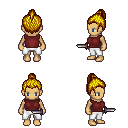
a pixel art fantasy rpg character, female body template, human, tanned skin, maroon sleeveless shirt, white pants, blonde short topknot hairstyle, dagger, four views (front, back, left, right), 2x2 character sprite sheet, small pixel art, hard edges, no anti-aliasing